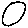
Label: circle